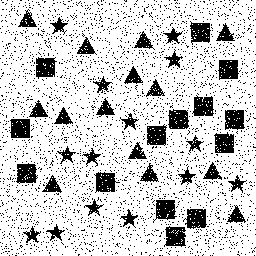
Squares: 14
Triangles: 14
Stars: 14
Total shapes: 42